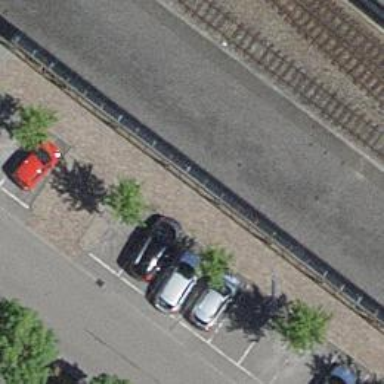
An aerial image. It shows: Asphalt area designated for bicycle parking. It features bicycle rack.